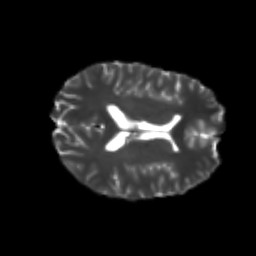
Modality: T2w
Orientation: axial
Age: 24
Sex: male
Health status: healthy
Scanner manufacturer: philips
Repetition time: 7.386 s
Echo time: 0.08599 s